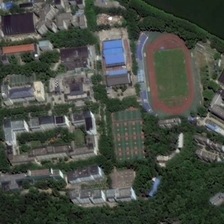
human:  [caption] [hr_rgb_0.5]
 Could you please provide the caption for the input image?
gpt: many green trees and some buildings are in a school with a playground and some basketball fields near a river .

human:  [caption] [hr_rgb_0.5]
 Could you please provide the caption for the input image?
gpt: many green trees and some buildings are in a school with a playground and some basketball fields near a river .

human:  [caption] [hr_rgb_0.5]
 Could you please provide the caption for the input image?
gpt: many green trees and some buildings are in a school with a playground and some basketball fields near a river .

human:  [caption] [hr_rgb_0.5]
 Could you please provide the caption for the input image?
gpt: many green trees and some buildings are in a school with a playground and some basketball fields near a river .

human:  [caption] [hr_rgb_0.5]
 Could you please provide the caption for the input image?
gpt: many green trees and some buildings are in a school with a playground and some basketball fields near a river .